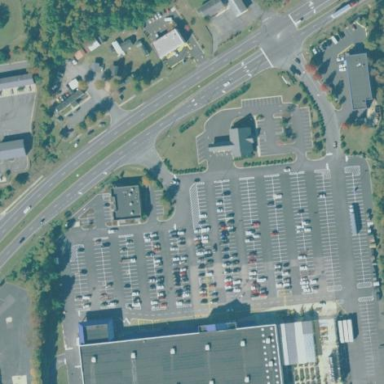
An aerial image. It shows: Retail area.